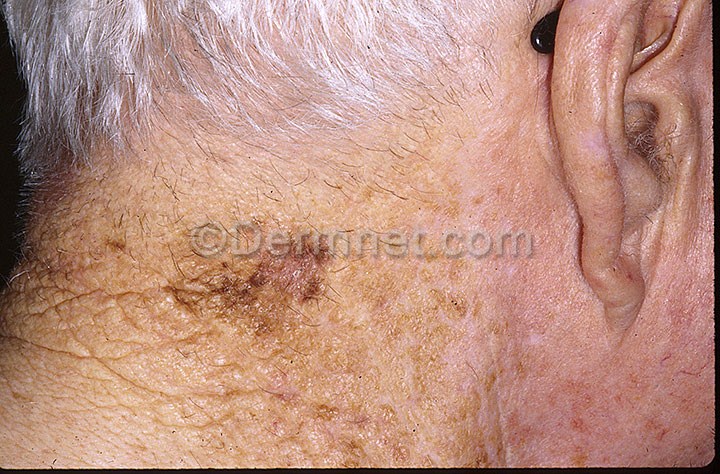
Disease: Melanoma Skin Cancer Nevi and Moles